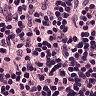
Metastatic tissue present: no